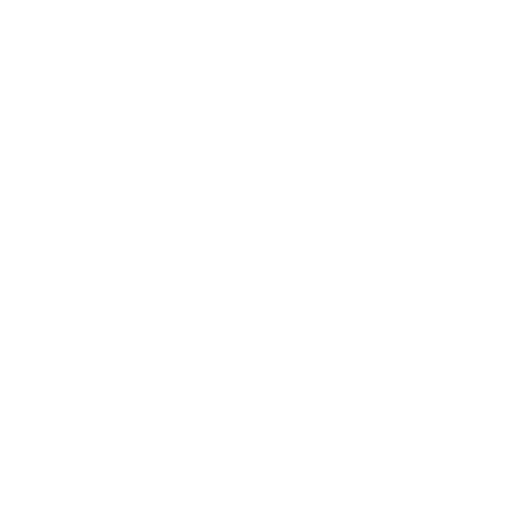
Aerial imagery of bar in Delaware named The Shears containing only open water